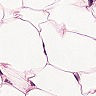
Metastatic tissue present: no